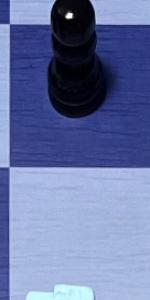
Label: Empty